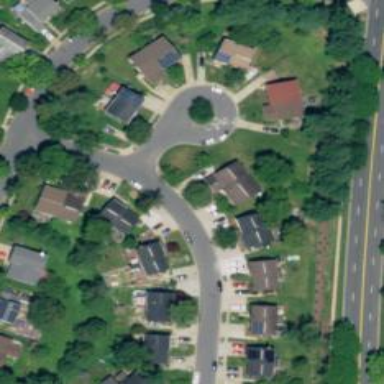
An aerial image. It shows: Residential road with asphalt surface. There is sidewalk on the left side.